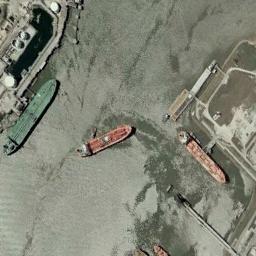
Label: ship